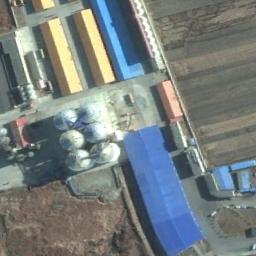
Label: industrial_area